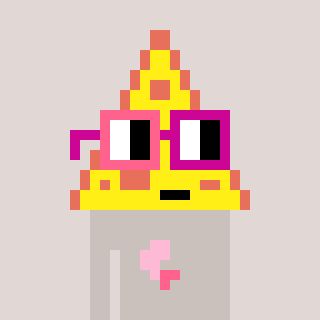
a pixel art character with square pink and red glasses, a pizza-shaped head and a foggrey-colored body on a warm background